Question: Using Django 1.5 here. I have an application I've created that currently has one big set of data, for one "account" if you will. Meaning all the data in all the models in my application are available to all logged-in users. Now, I want to be able to allow more people to use my application but with their own set of data. So I need to separate users into different accounts with different sets of data for each account. There could potentially be one or multiple users that has access to each account. At this time I don't need different users within one account to have different levels of access though I do intend for one user to be the account "owner".

I know that to make this conversion, I of course need to add a field to every model with a foreign key to a new "account" model. But beyond that I'm a little foggy. This appears to be a square peg in the round hole of Django's auth system. So the question is, what is the best approach?
A few thoughts I had so far:
- - - 'user_passes_test'- 'request.account'- -
I considered using a new group for each account and then filtering by group instead of a new account model but I predict that would be a poor fit in this situation, as it isn't using groups as they were intended.
This is less of a code question and more of a big-picture, best-practices question. How would you approach this?
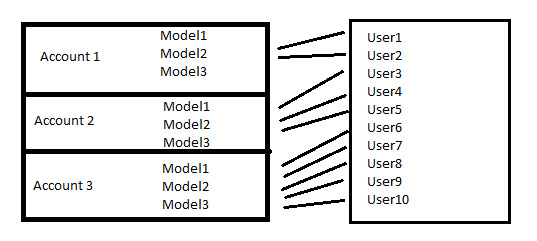
Answer: What you request is not so exotic: This is called - you seperate your users to authorities and each authority will have each own data. For instance, you may have a number of departments in an organization - the data of each department can be edited only by members of the same department. I have already written a blog post with a simple approach to that using django:
<URL>
To recap the post, I propose just adding an 'Authority' model for which your 'User' will have a 'ForeignKey' (each 'User' will have a 'Profile').
Now, all your Models whose data will belong to specific 'Authorities' will just contain a 'ForeignKey' to 'Authority'. To check for the permissions you could use CBVs - the django admin will only be available to the central Administrators that have access to all the data. I recommend against using the django permissions for authorization of 'Authority' data. If you want read the post which is much more detailed and ask here any questions.